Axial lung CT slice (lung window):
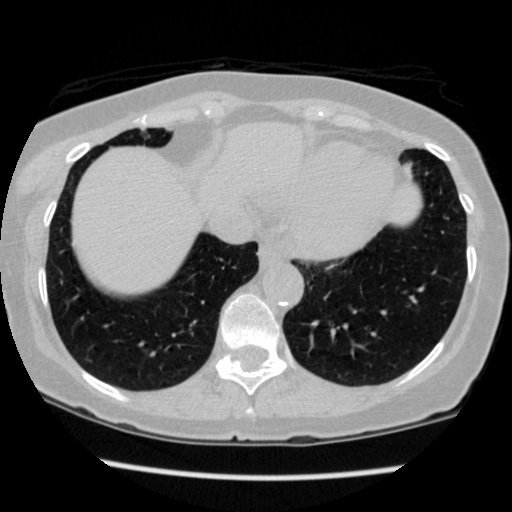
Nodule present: no